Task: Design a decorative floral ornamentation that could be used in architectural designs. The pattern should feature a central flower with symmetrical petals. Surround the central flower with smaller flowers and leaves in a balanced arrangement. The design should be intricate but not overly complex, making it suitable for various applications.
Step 1154:
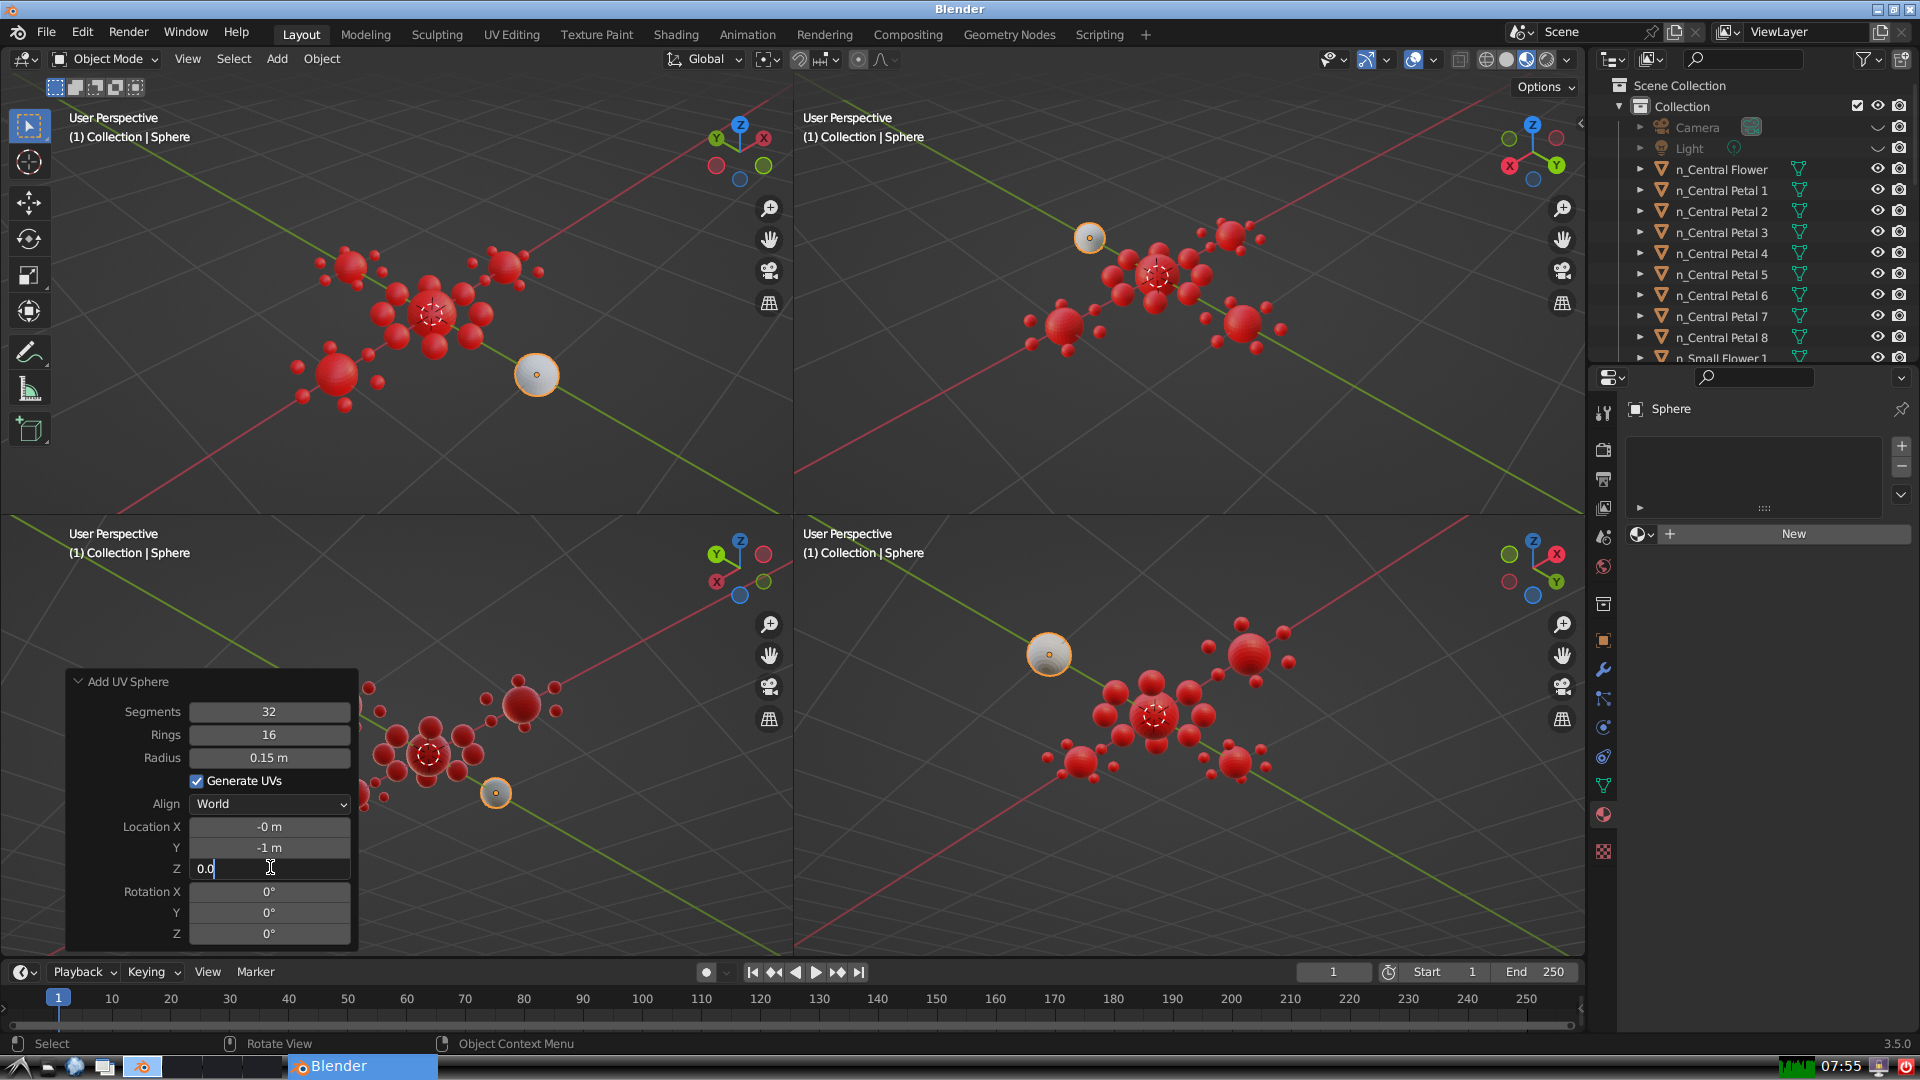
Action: {"key_press": ['Return']}